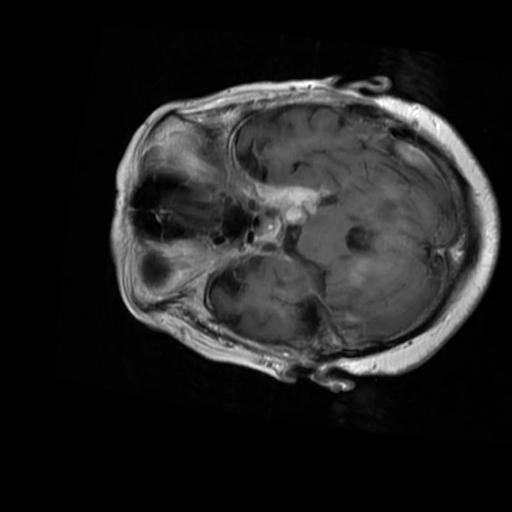
Label: brain_menin